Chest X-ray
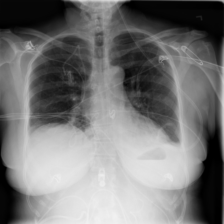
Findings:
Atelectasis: negative
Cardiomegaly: negative
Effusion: negative
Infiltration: negative
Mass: negative
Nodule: negative
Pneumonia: negative
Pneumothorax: negative
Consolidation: negative
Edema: negative
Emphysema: negative
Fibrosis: negative
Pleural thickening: negative
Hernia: negative